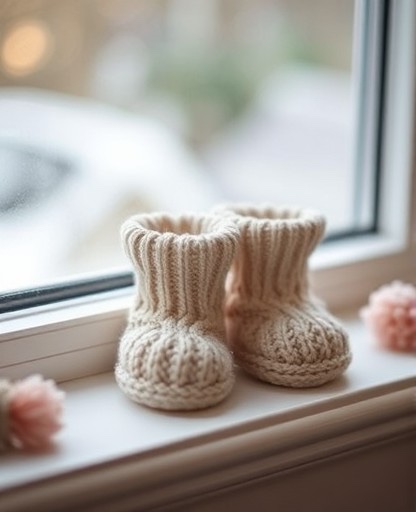
Category: New Baby